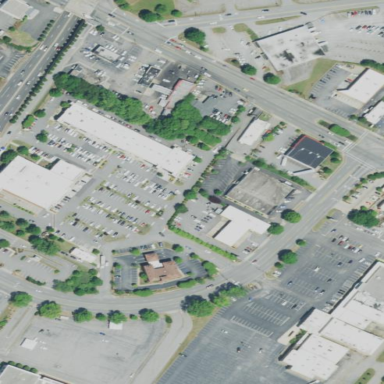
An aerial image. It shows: Retail area.